Question: I'm trying to make a "priority marker" in css. I have a couple of issues. : the text is not centered reasonably at all. : I'd prefer the width (at least) to change dynamically with the length of the text. Is either doable?
result:
My understanding of how to pick a font that fits with in this context is beyond my current css skills. If this has been done I don't really care to reinvent this...
'''
.box {
border-color: orange;
border-style: solid;
text-align: center;
border-width: 1px 0px 1px 1px;
margin: 0px 8px 0px 0px;
background-color: yellow;
padding-right: 8px;
position: relative;
height:14px;
width:20px;
}
.arrow {
border-color: transparent transparent transparent orange;
border-style: solid;
border-width: 8px;
position: absolute;
right: -15px;
bottom: -1px;
height:0;
width:0;
}
.arrow2 {
border-color: transparent transparent transparent yellow;
border-style: solid;
border-width: 7px;
position: absolute;
right: -12px;
bottom: 0px;
height:0;
width:0;
}
<div class="{style.box}">42
<div class="{style.arrow}"></div>
<div class="{style.arrow2}"></div>
</div>
'''
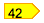
Answer: Add this to .box:
'''
font-size:12px;
font-family:serif;
display:inline-block;
padding-left:5px;
'''
And remove its width rule.